Question: Is it possible to get a drow down view on click of a button?
some thig like the one showed in the image.
please help
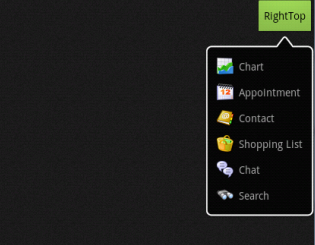
Answer: You will need to make your own layout using custom baloon image and icons, make baloon image as nine patch, and use it as background, and add menus...
Don't think to use the android's menu, just make new one.